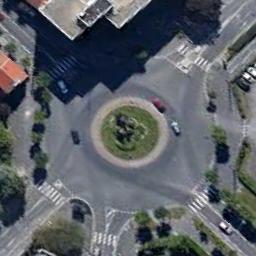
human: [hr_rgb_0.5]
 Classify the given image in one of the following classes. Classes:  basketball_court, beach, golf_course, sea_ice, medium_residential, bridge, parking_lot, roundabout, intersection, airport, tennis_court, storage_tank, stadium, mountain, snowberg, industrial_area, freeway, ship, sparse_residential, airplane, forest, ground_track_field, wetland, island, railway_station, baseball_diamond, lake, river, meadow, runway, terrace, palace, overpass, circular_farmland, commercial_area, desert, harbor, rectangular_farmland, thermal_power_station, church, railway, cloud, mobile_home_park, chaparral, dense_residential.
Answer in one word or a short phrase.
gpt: roundabout